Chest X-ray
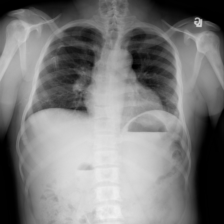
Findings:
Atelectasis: negative
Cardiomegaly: negative
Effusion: negative
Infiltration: negative
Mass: negative
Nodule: negative
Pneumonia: negative
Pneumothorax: negative
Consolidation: negative
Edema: negative
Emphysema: negative
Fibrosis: negative
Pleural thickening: negative
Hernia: negative